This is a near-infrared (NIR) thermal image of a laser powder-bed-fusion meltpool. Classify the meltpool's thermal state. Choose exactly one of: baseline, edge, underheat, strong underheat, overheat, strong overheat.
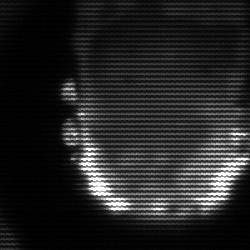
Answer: baseline